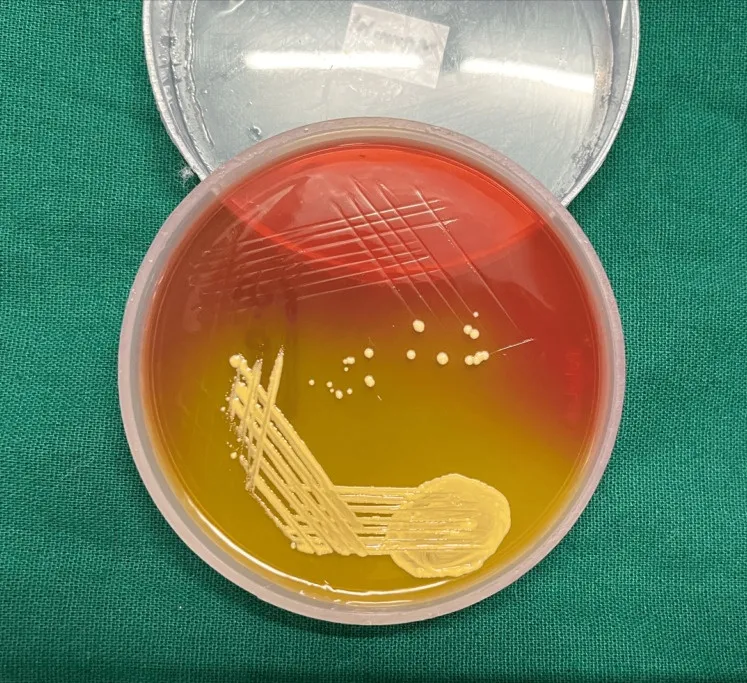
Yellow-colored colonies of Staphylococcus aureus on mannitol salt agar (MSA).
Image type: pathology (fish)